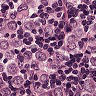
Metastatic tissue present: yes